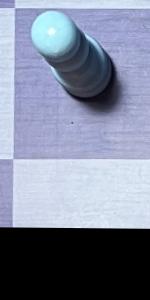
Label: Empty